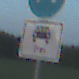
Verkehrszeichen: MehrfachbesetzePersonenkraftwagenFrei
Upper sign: Busssonderstreifen
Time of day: SunriseSunset
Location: Outdoor (Nature)
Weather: PartlyCloudy
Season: NotSpecified
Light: Natural